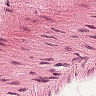
Metastatic tissue present: no